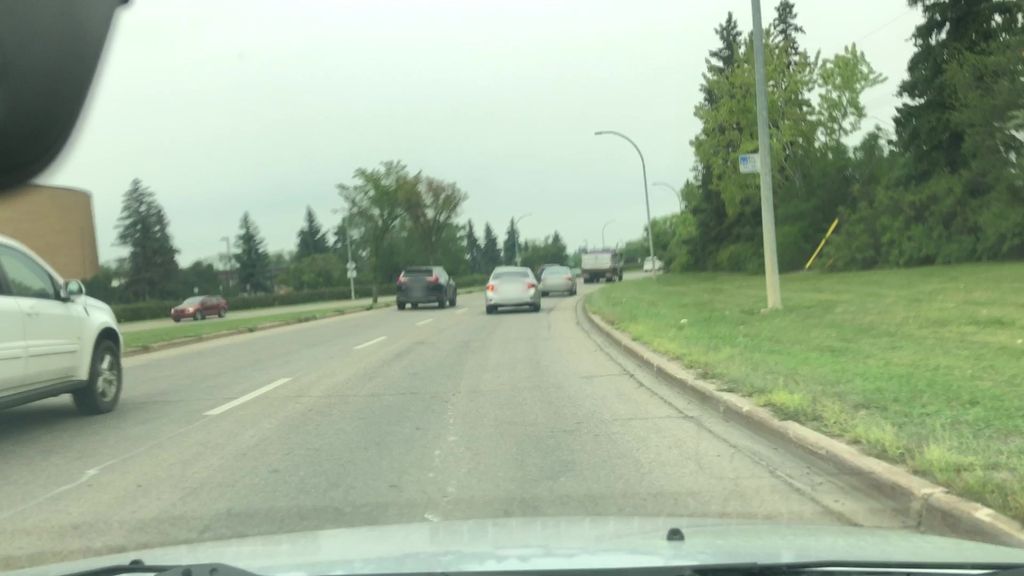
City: edmonton